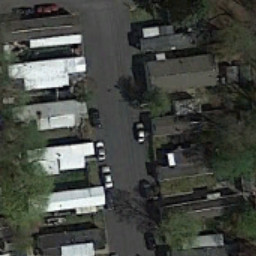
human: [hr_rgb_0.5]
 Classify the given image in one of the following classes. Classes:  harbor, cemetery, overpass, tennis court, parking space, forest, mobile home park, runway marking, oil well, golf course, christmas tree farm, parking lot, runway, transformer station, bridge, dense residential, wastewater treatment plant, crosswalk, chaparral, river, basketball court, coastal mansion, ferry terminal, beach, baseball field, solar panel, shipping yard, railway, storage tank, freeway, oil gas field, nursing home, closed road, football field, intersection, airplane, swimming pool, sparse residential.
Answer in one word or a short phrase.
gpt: mobile home park